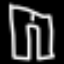
Label: pants